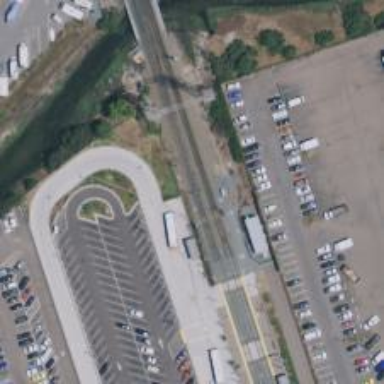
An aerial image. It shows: Light rail railway with electrified contact line.